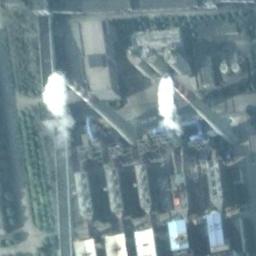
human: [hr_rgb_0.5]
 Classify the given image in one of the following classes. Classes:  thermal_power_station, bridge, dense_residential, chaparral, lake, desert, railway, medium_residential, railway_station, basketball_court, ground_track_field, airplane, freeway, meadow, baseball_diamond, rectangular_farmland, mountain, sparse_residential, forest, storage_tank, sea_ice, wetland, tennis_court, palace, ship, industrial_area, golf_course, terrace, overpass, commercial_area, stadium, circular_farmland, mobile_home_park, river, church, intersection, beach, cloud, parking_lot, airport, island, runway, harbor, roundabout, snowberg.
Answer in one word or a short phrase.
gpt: thermal_power_station